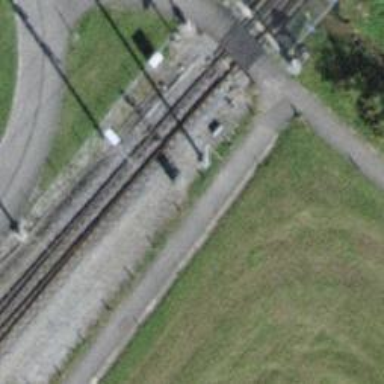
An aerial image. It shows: Railway switch.